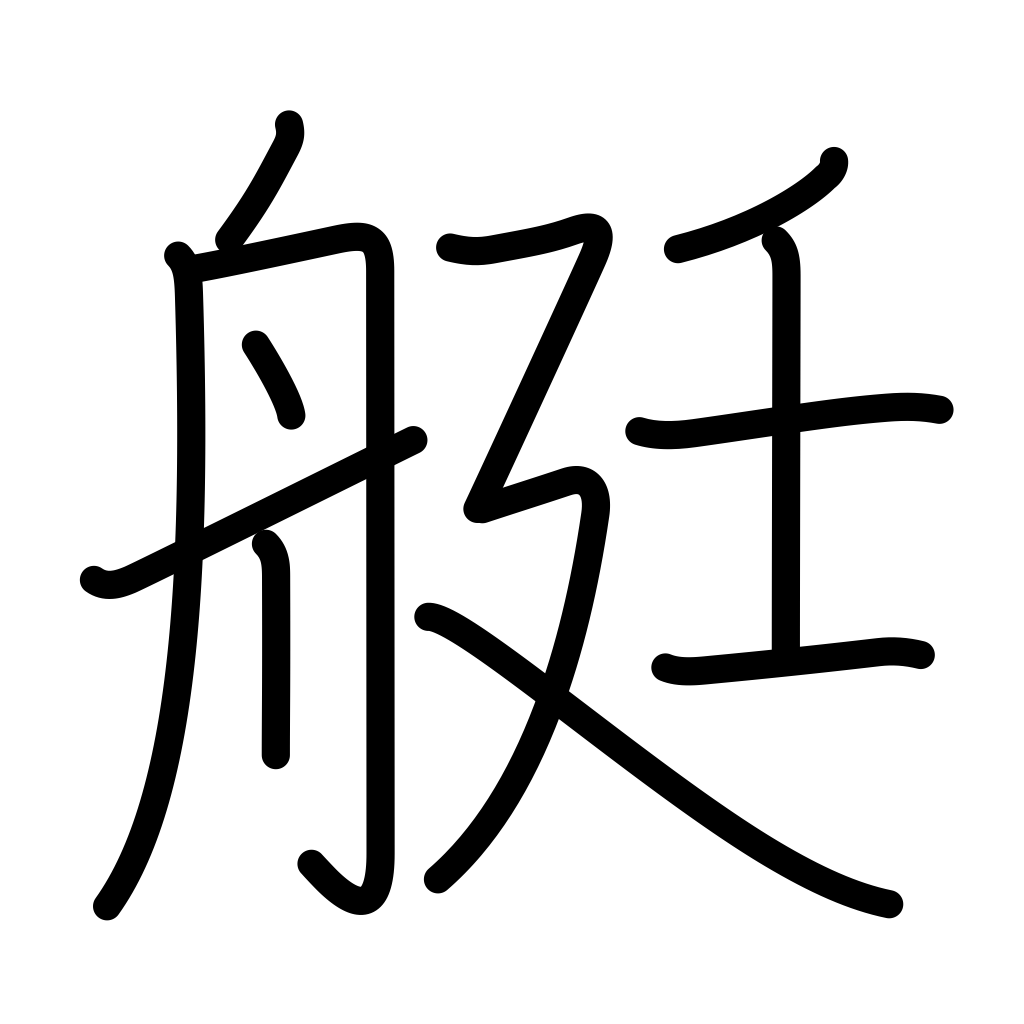
Meaning: rowboat, small boat